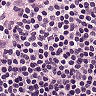
Metastatic tissue present: no